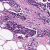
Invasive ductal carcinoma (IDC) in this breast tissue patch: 1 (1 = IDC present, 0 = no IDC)